Field crop: tomato
Growth stage: 2
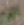
Species: solanum